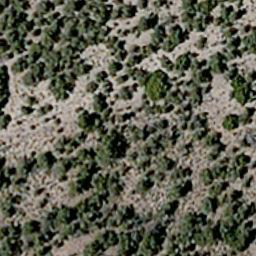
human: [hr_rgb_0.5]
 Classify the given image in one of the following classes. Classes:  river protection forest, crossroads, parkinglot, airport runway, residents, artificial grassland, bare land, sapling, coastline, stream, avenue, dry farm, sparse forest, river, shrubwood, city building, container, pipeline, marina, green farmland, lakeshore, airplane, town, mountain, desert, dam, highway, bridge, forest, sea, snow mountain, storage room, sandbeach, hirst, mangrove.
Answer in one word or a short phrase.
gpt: sparse forest